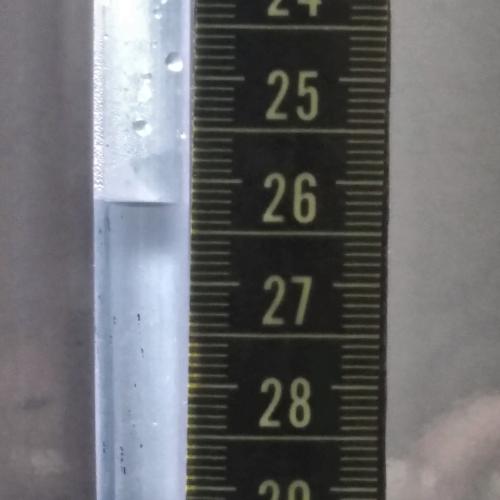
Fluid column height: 26.2 cm